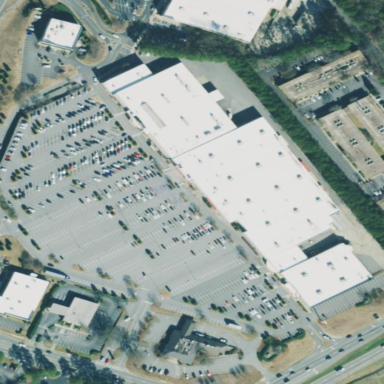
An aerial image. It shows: Mall.